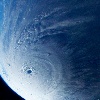
Label: cloud